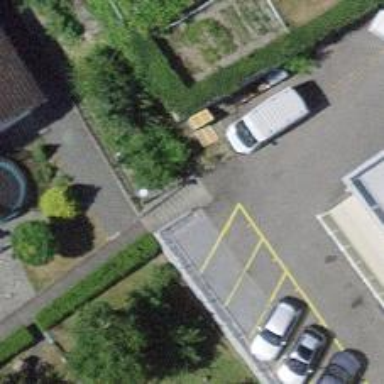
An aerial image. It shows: Set of steps on the road.